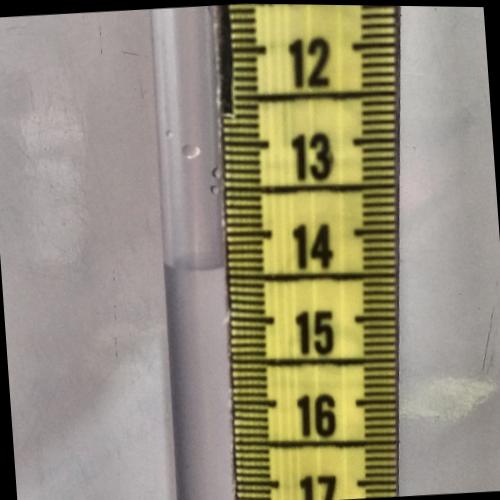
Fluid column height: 14.4 cm